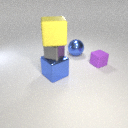
large yellow rubber cube above small gray metal cube